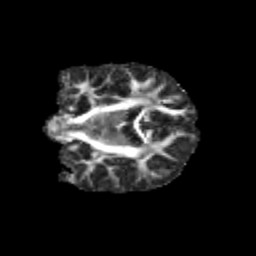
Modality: FA
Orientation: coronal
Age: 11
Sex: male
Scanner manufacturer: siemens
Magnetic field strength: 3 T
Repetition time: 3.8 s
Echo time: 0.07 s